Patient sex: M
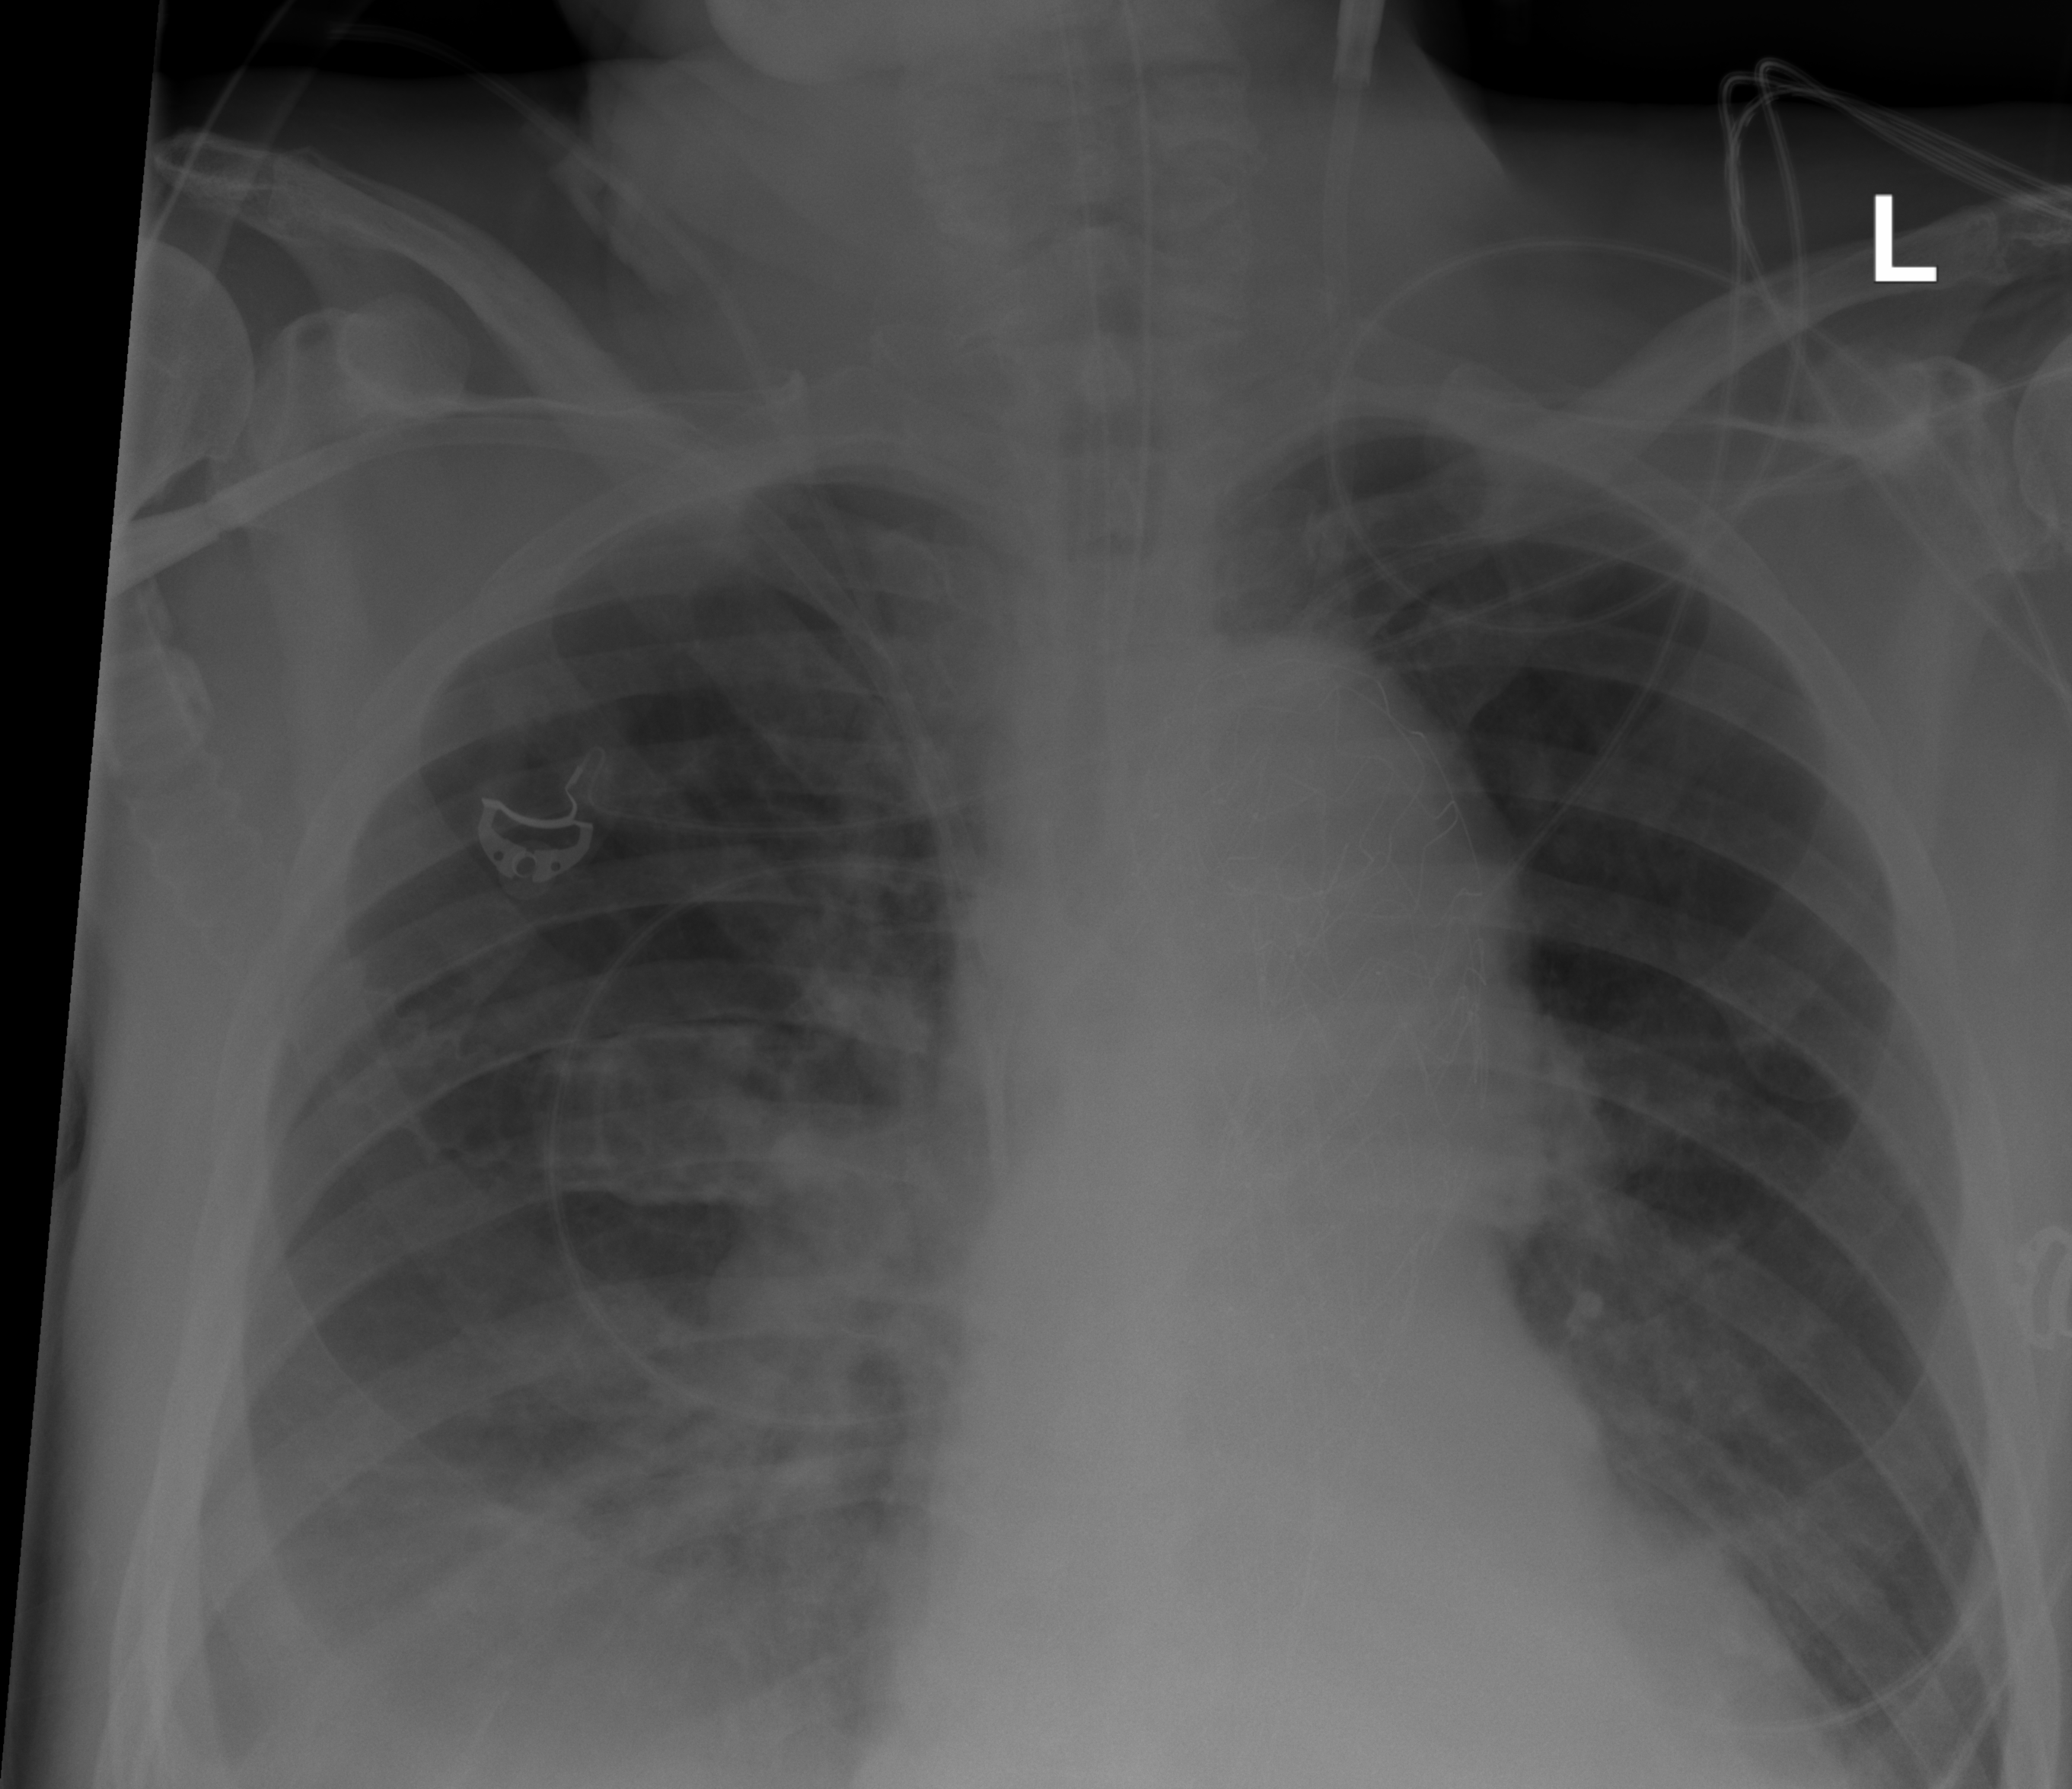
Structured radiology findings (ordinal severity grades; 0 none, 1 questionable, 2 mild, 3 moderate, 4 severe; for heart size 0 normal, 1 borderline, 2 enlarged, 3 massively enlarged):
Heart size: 0
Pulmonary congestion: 2
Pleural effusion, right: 2
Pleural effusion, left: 0
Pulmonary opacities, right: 2
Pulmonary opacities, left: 0
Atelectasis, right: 0
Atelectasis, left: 0